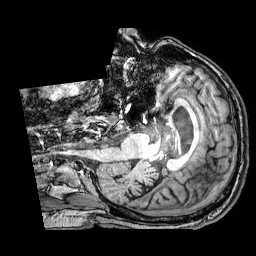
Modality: T1w
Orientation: axial
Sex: male
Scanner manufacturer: philips
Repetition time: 0.008145 s
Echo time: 0.00374 s